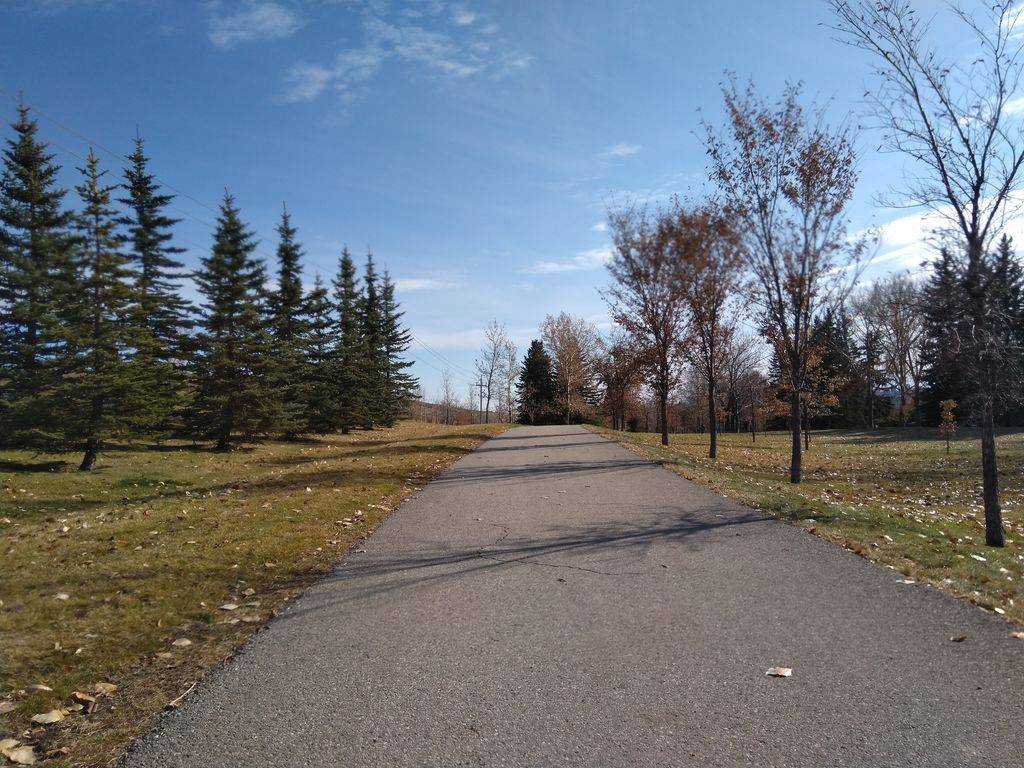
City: calgary